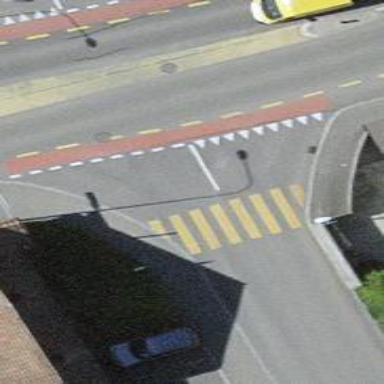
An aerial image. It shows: Zebra crossing on the road.